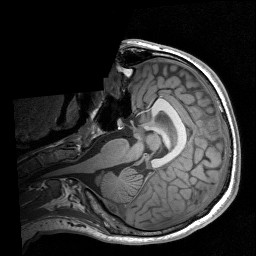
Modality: T1w
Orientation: axial
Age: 21
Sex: male
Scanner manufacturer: siemens
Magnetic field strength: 3 T
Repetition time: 1.9 s
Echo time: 0.00226 s